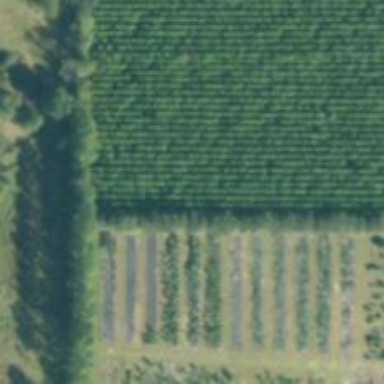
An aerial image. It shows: Plant nursery.